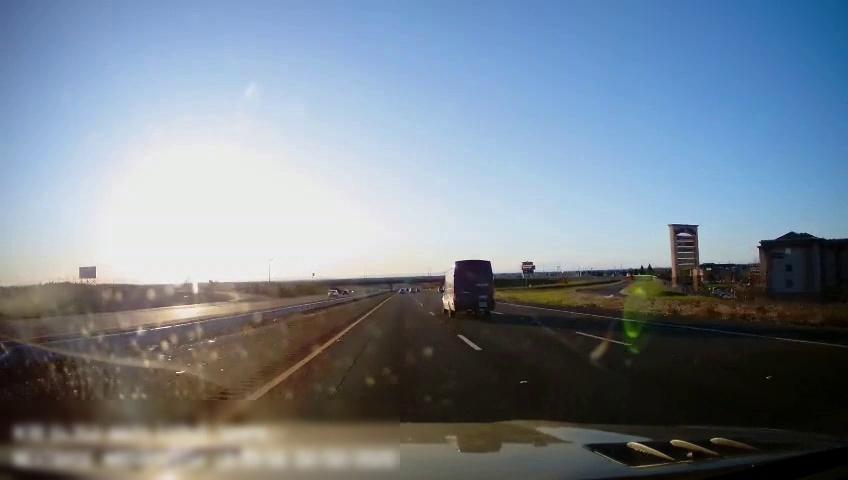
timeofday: Day
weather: Sunny
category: Drivable Space
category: Drivable Space
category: Drivable Space
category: Vehicles | Truck
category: Lanes | Current Lane
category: Lanes | Current Lane
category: Lanes | Alternate Lane
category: Lanes | Alternate Lane